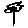
Label: flower